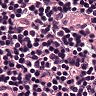
Metastatic tissue present: no